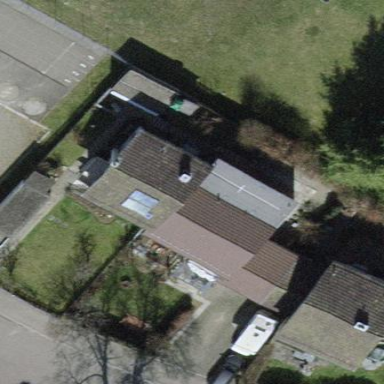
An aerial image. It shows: Gabled roof semidetached house with tile roof. The roof is oriented across the building.